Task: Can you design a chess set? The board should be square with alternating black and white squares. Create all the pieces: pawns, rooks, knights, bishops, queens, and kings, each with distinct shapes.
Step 4041:
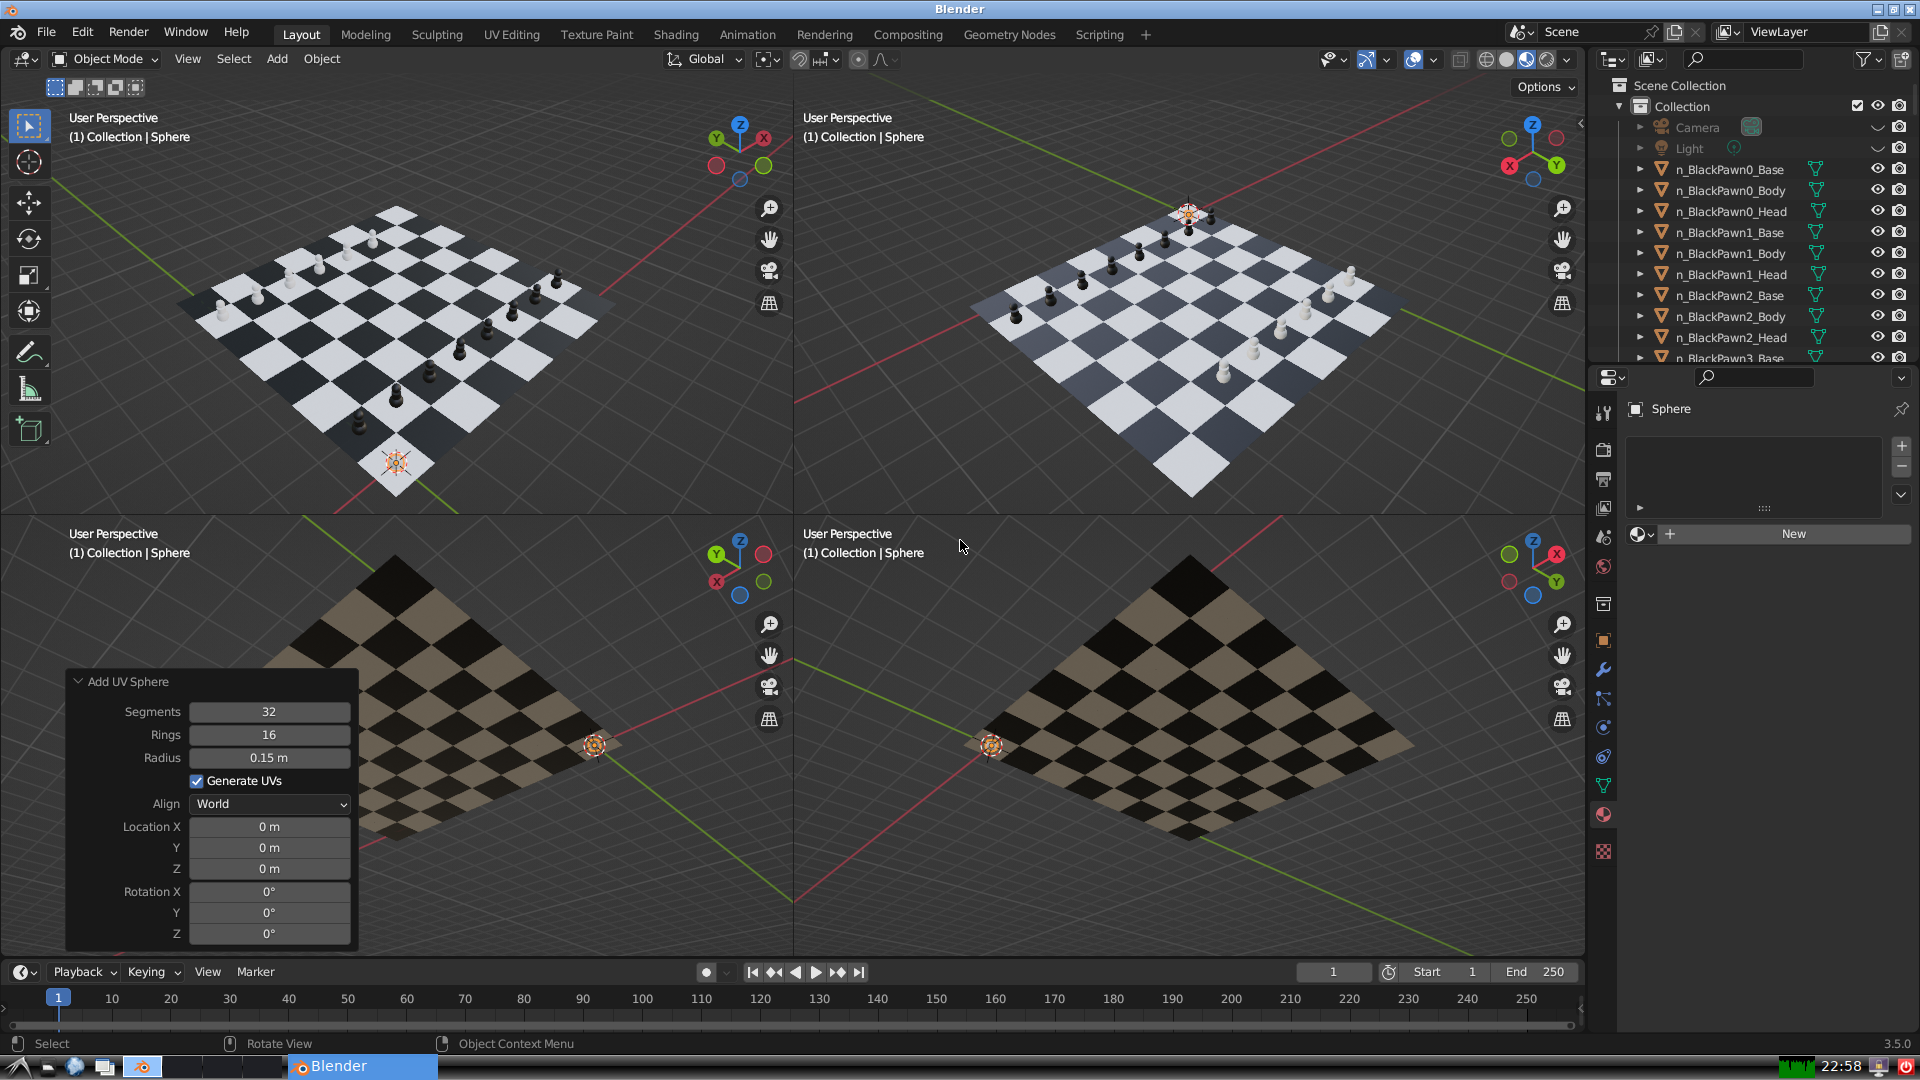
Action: {"key_press": ['Ctrl, Home']}